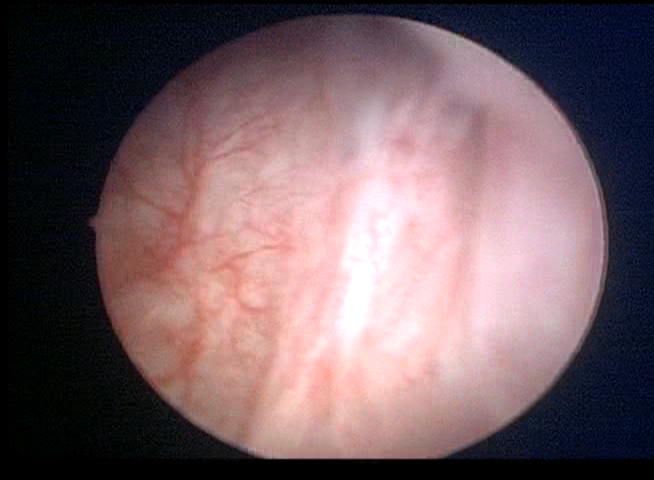
Modality: WLC
Class: Normal mucosa
Bladder cancer association: No